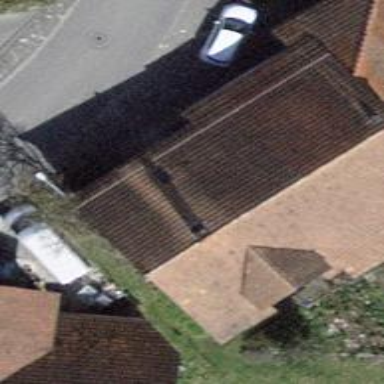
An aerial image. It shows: Building with tiled roof.